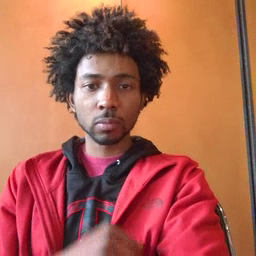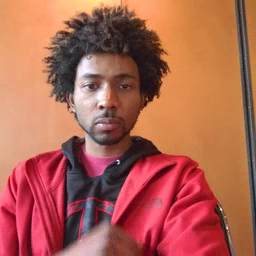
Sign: shhh